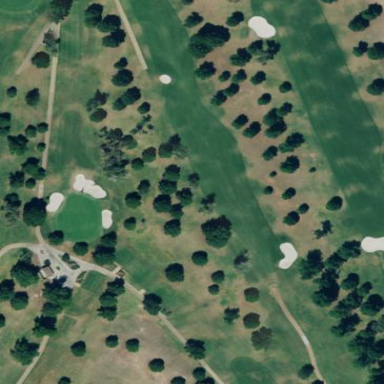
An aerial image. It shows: Well-maintained grass fairway on golf course.